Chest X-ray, AP view. Patient: 70 years old, sex M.
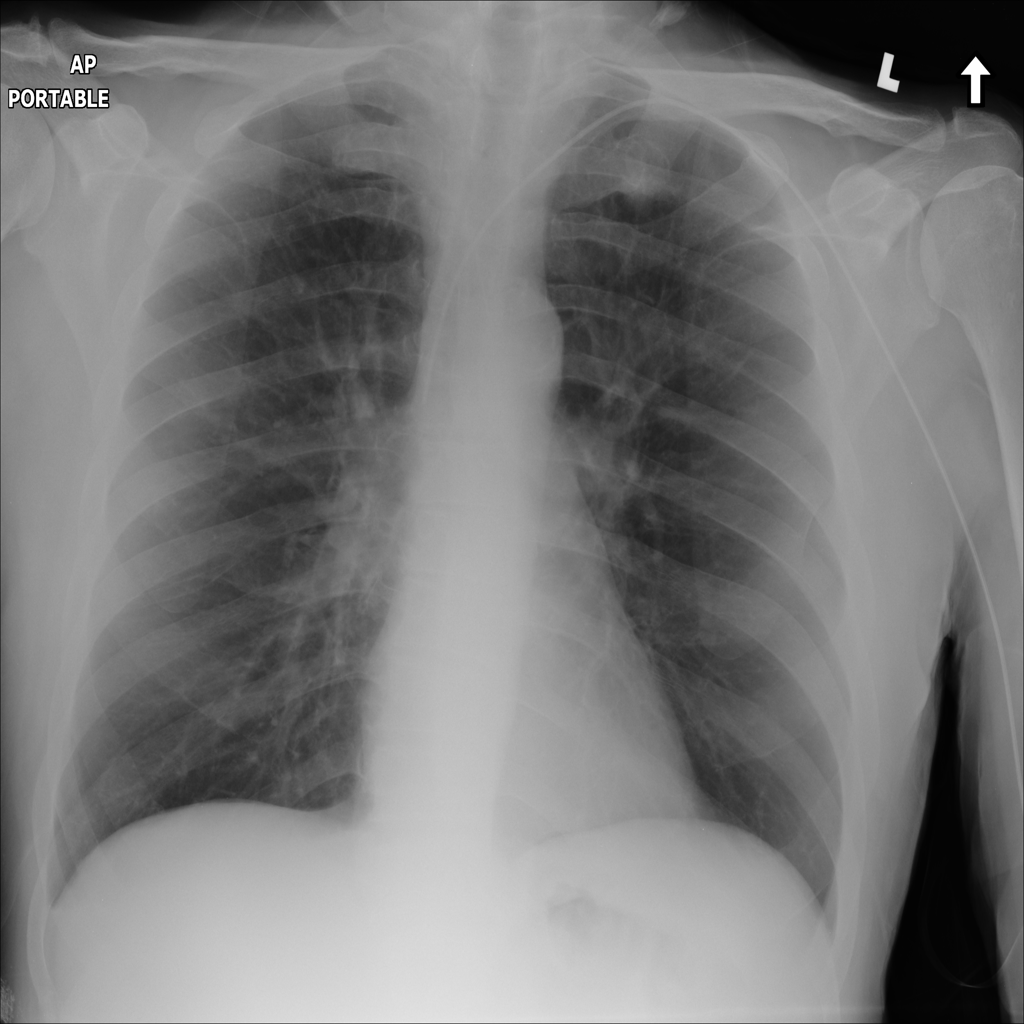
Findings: No Finding